Field crop: maize
Growth stage: 2
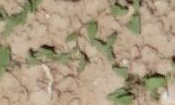
Species: convolvulus